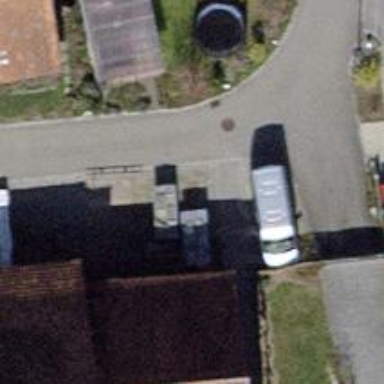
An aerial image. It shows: Asphalt road in residential area.